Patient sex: M
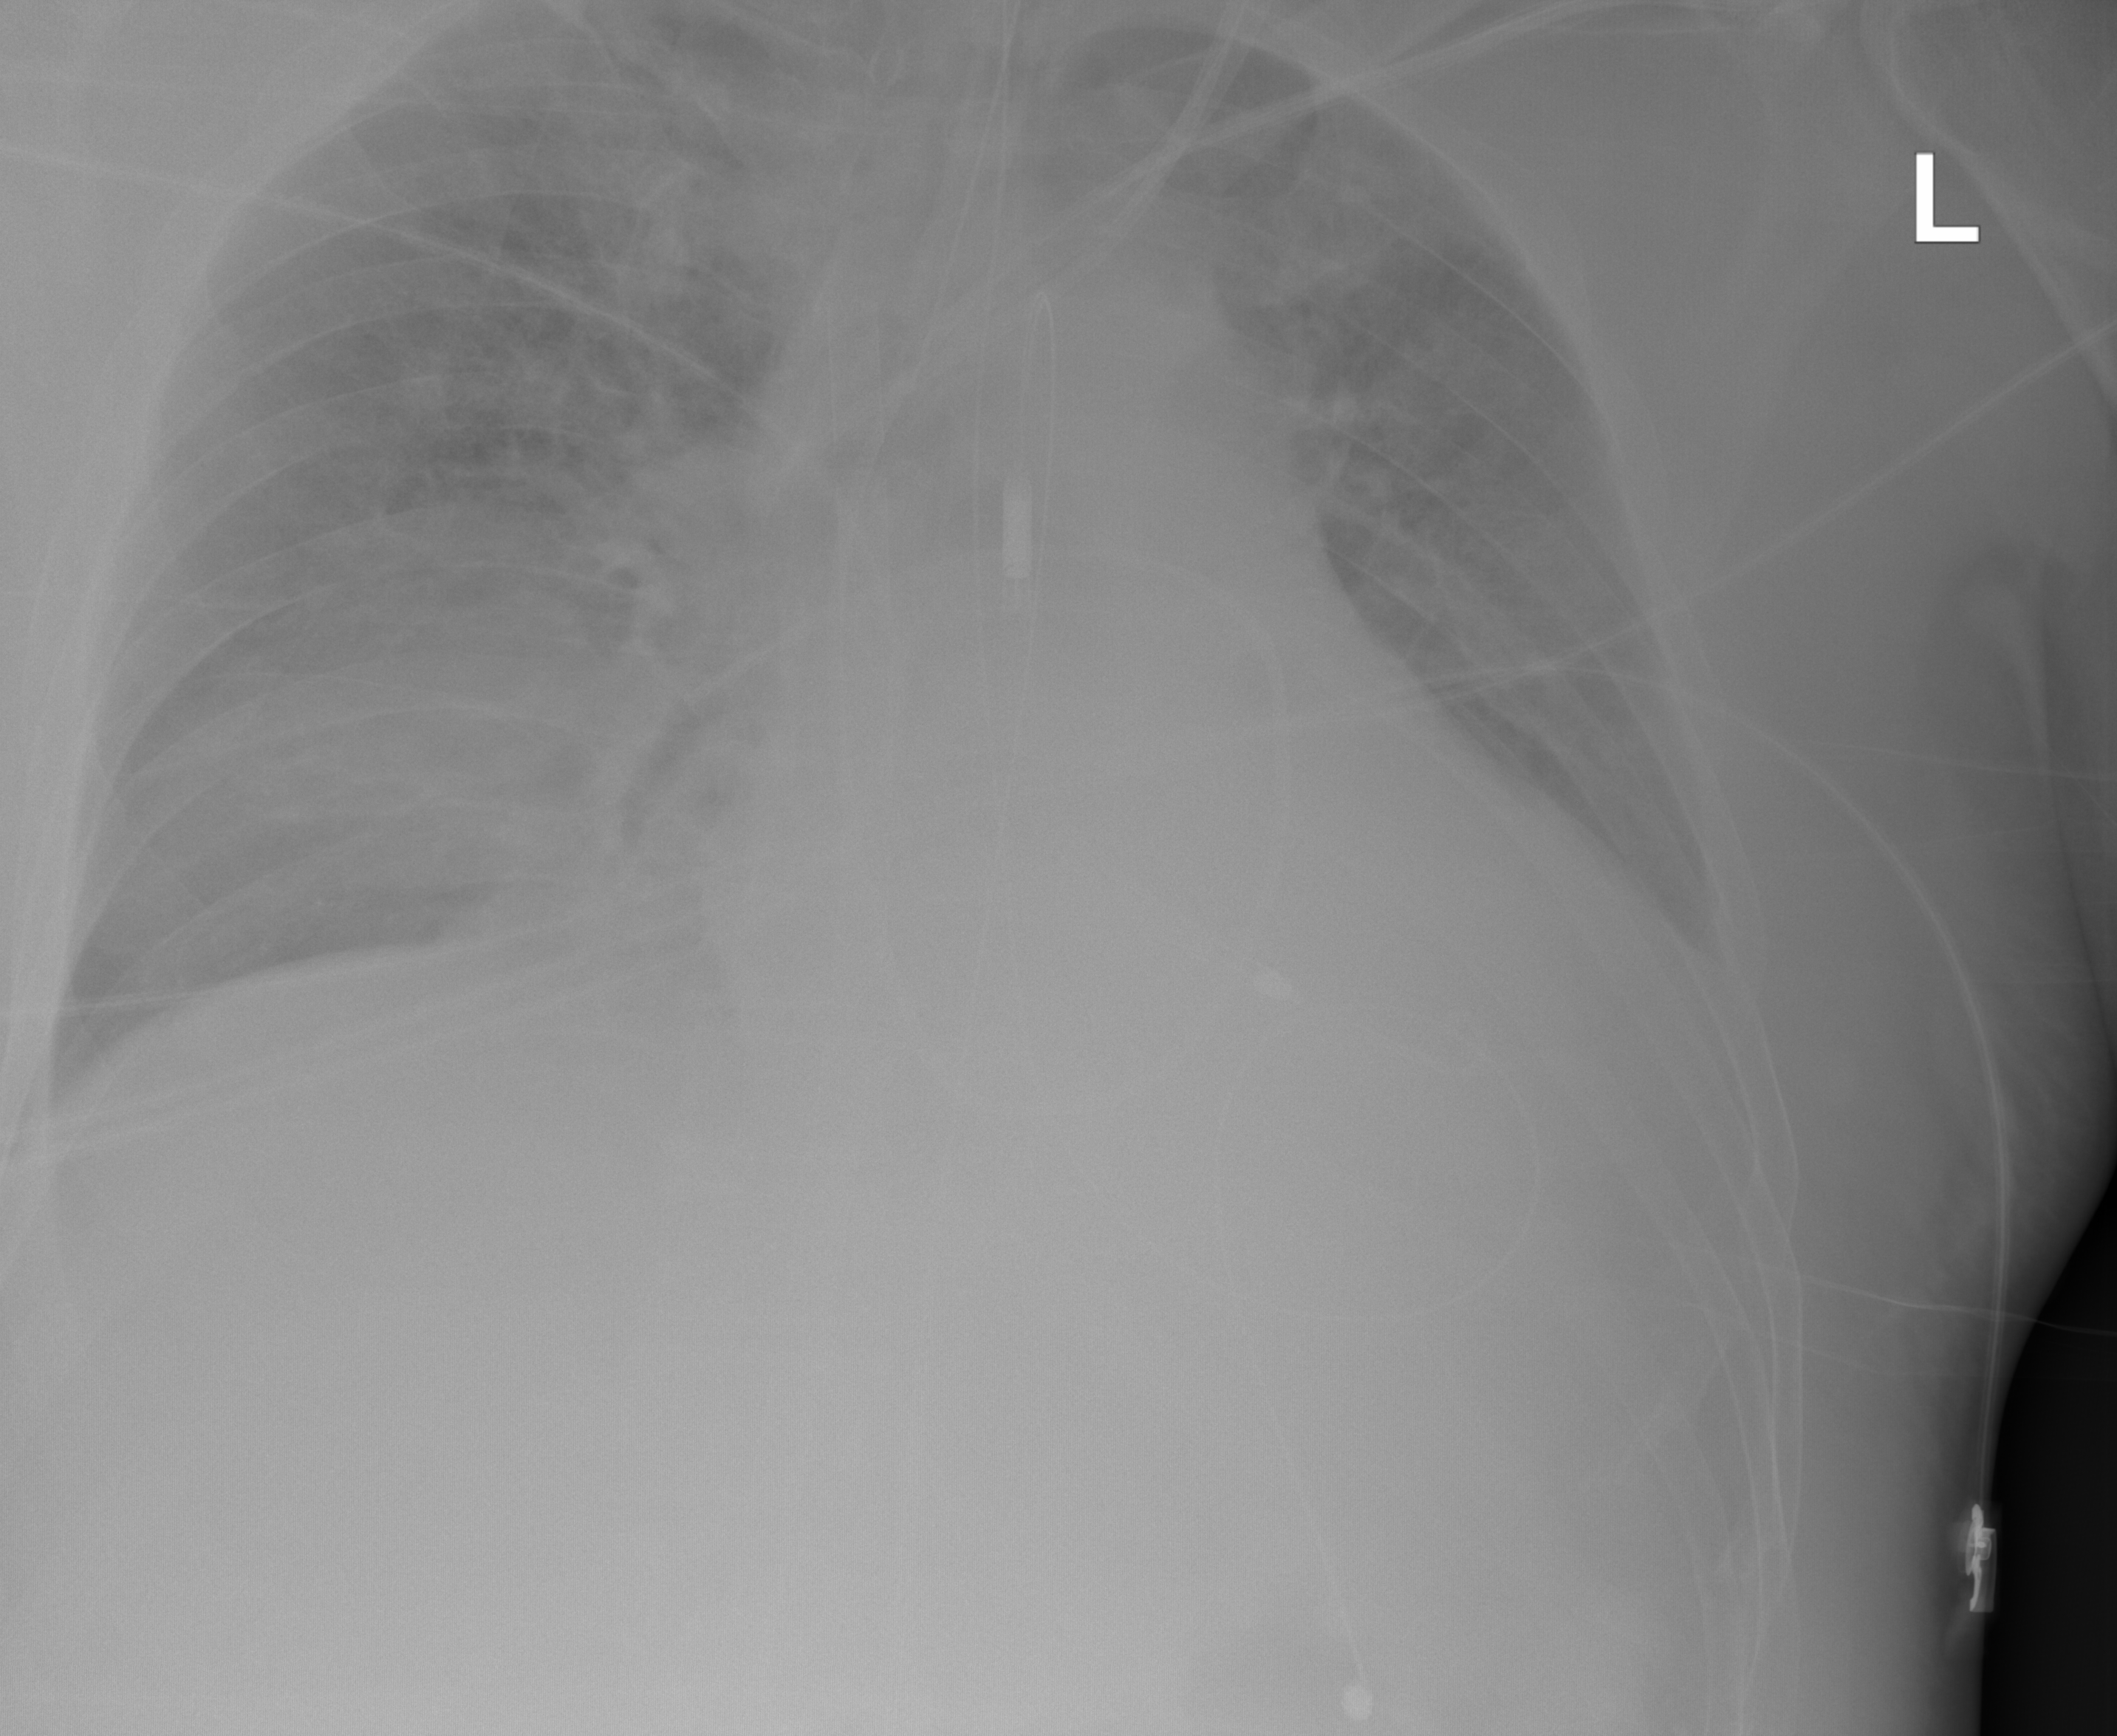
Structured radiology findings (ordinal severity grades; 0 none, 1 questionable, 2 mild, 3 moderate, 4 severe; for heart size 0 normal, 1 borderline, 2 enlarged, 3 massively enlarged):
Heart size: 2
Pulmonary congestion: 2
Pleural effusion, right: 0
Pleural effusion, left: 0
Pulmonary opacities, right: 2
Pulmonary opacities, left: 0
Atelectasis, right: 2
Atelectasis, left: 0